Question: Can't find Simulink block to perform blurring. May be it is intended to construct this functionality from existing blocks?
But straight approaches failed for me.
For example, the following model

causes an error
> The dimension dependency rule specified for 'Test_Blur/2-D
Convolution' is invalid. The input port 2 cannot have a fixed-size
mode.
Matlab contains strange, hanging-in-the-air example <URL>, which contains block named 'Effects' but it does not work out of the box due to absence of 'imgSize' function.
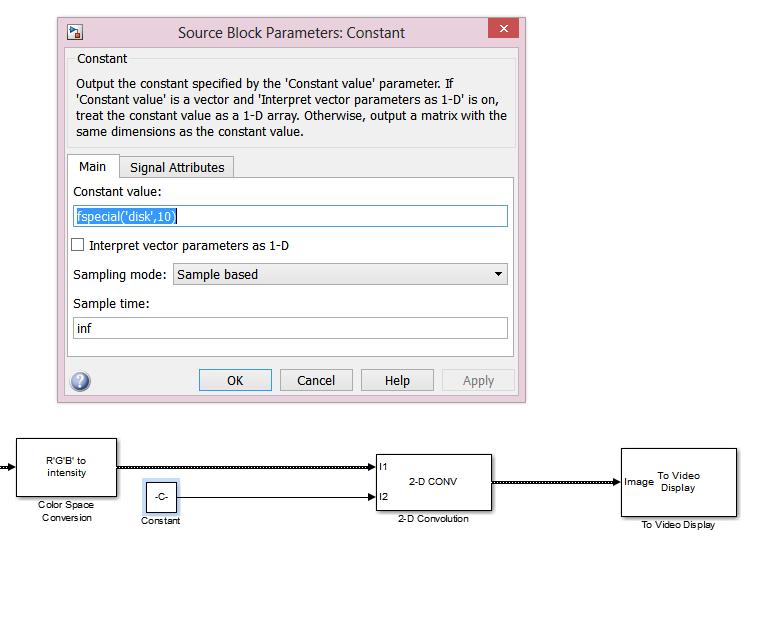
Answer: imgSize is a variable defined in the model workspace. To avoid using it, you can simply look under the mask of the Effects subsystem. It's a block composed of smaller blocks. You can navigate under its mask and extract what you need.
Back to the original question: to blur, just use fspecial with the 2-D FIR block from the Filtering library. You can use a 2-D gaussian mask returned by the fspecial command or you can grab a 1-D filter and use the separable option on the 2-D FIR block in order to accelerate the computation since the 2-D gaussian is separable.